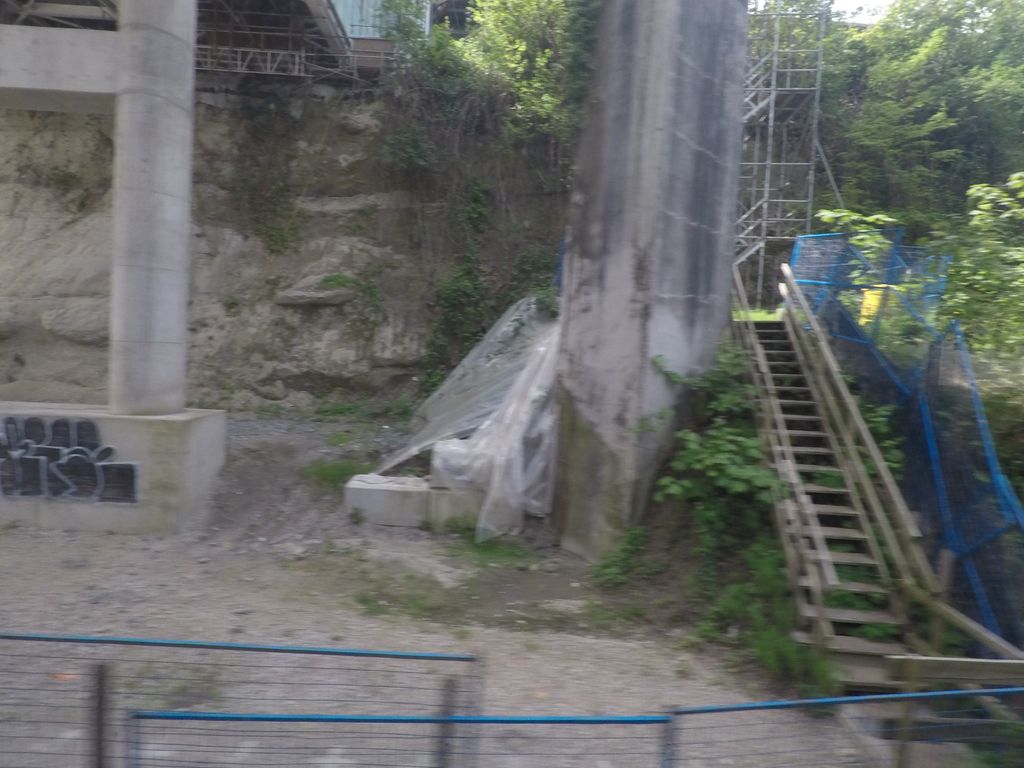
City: vancouver